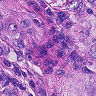
Metastatic tissue present: yes